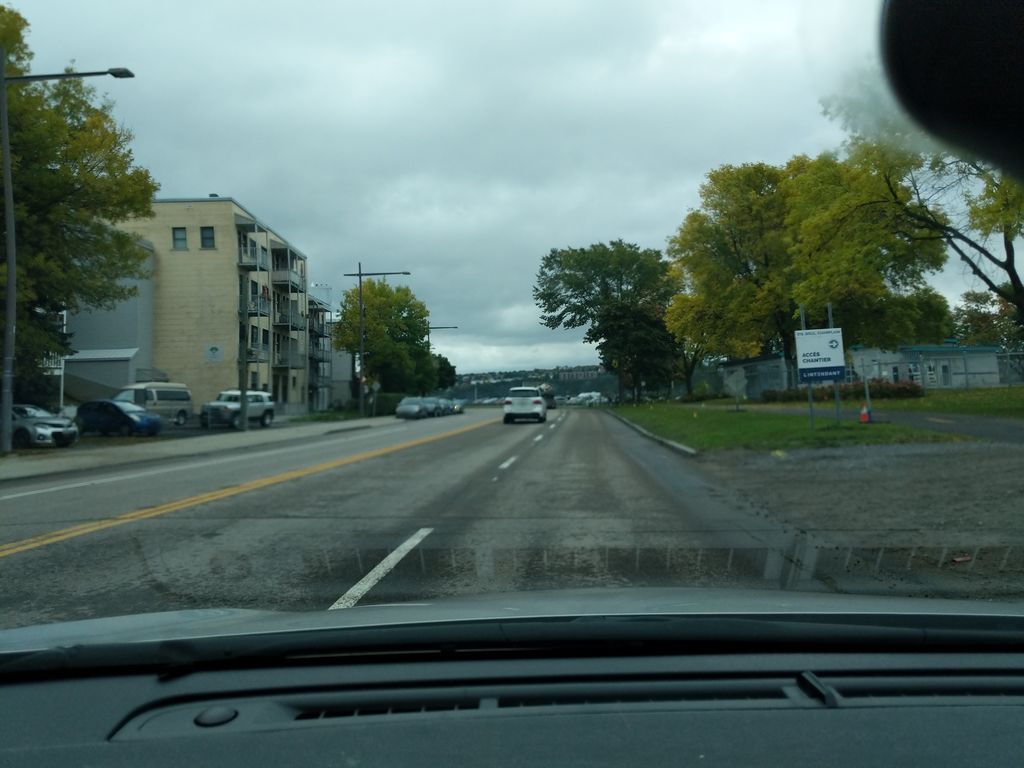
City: quebec_city